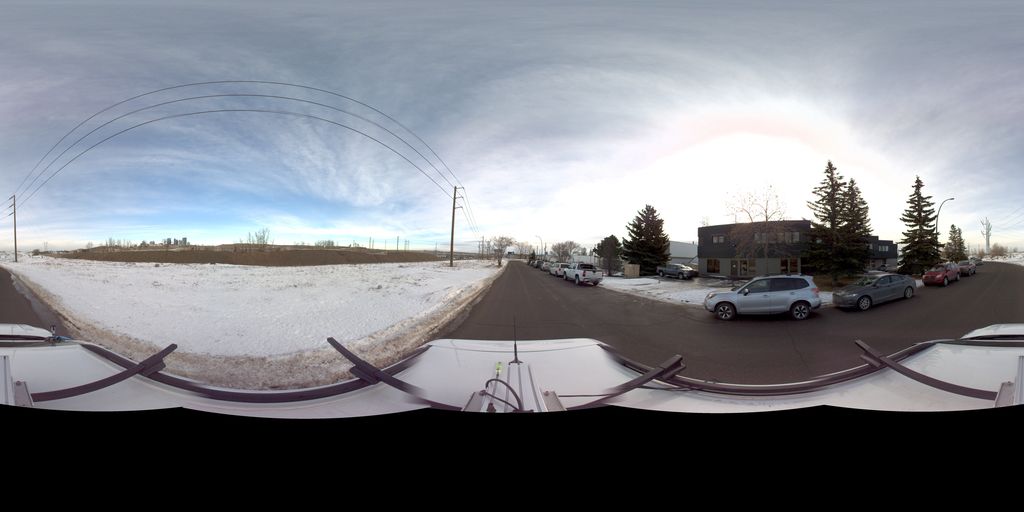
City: calgary